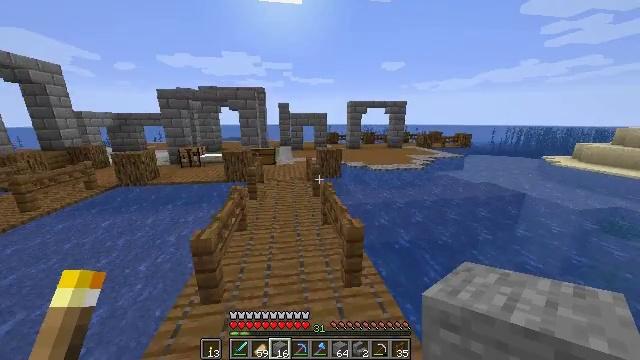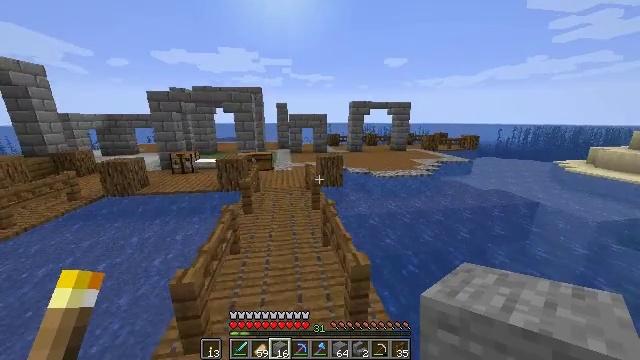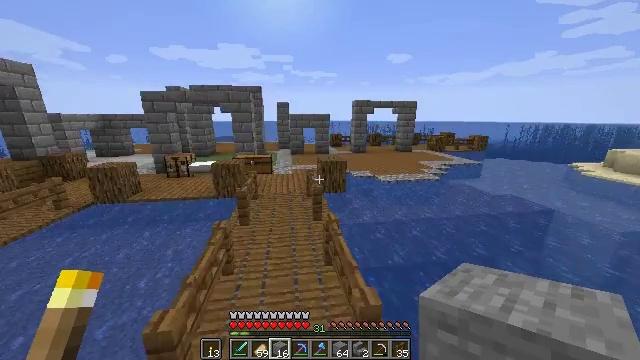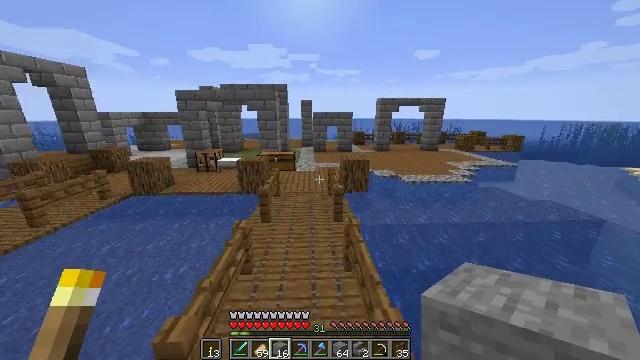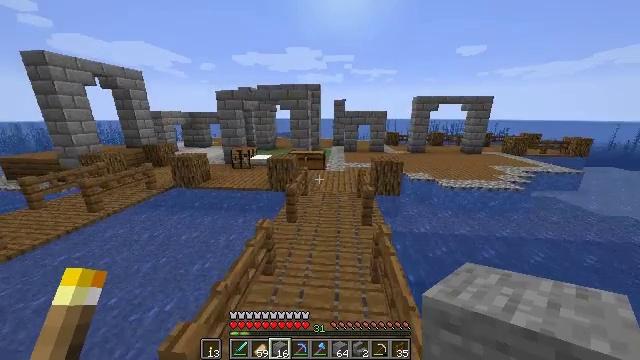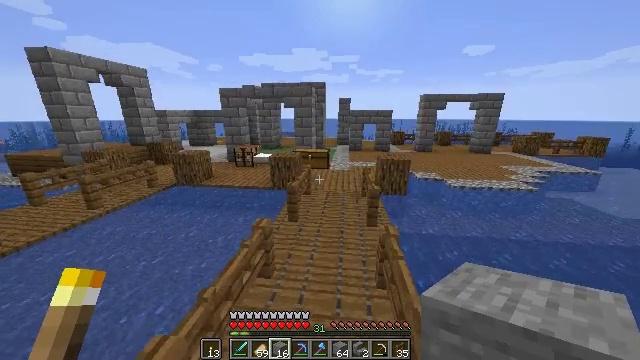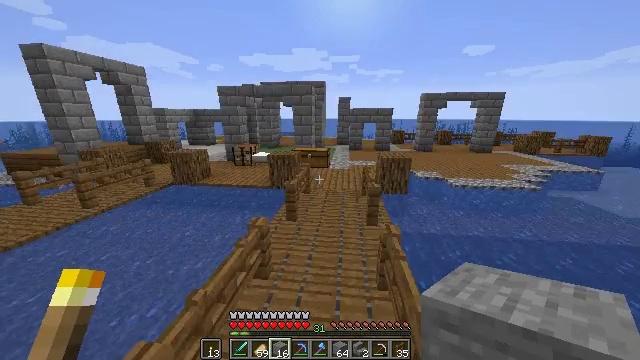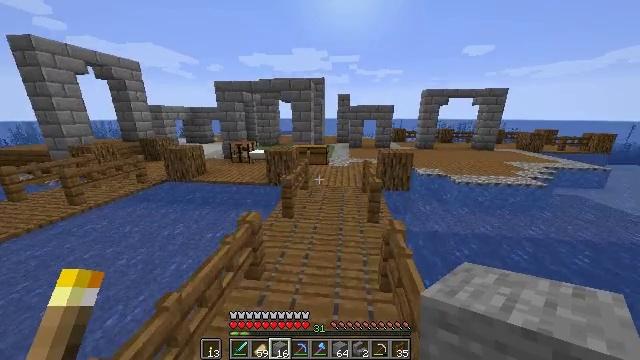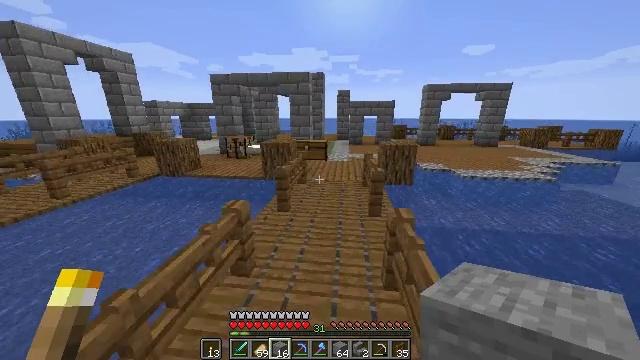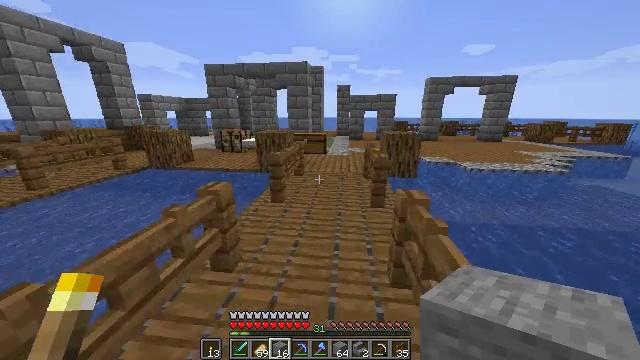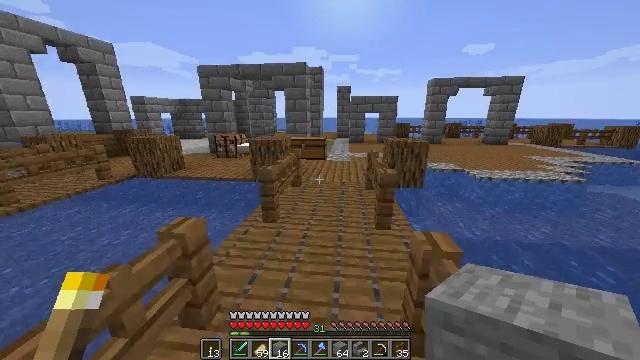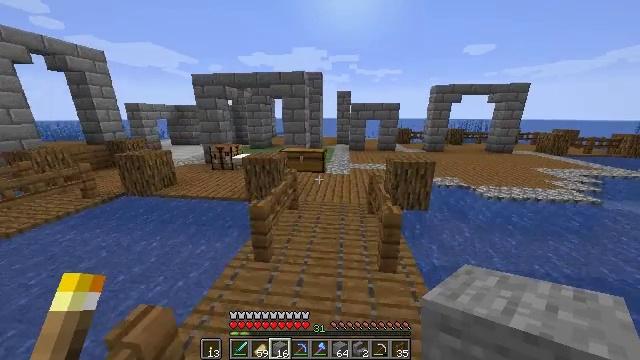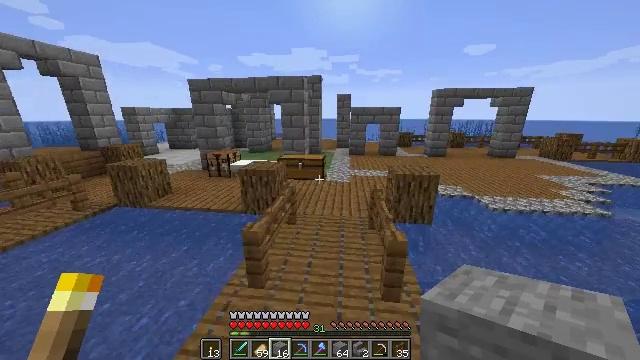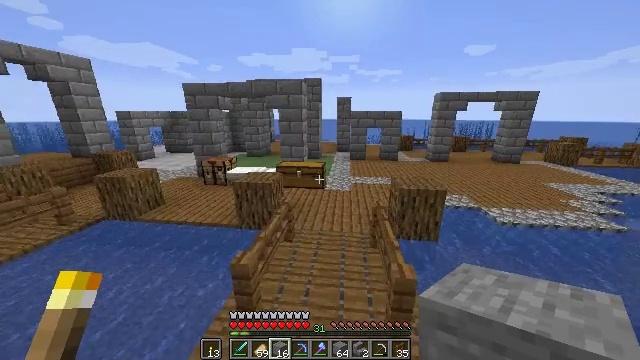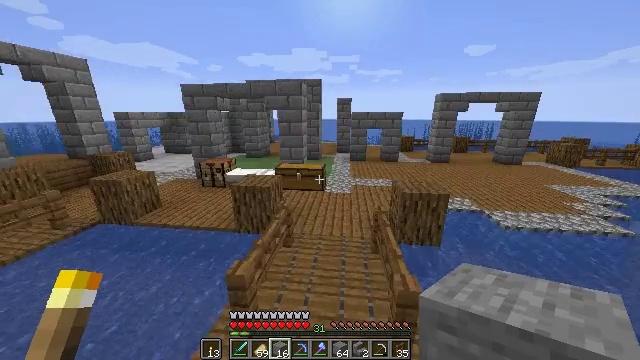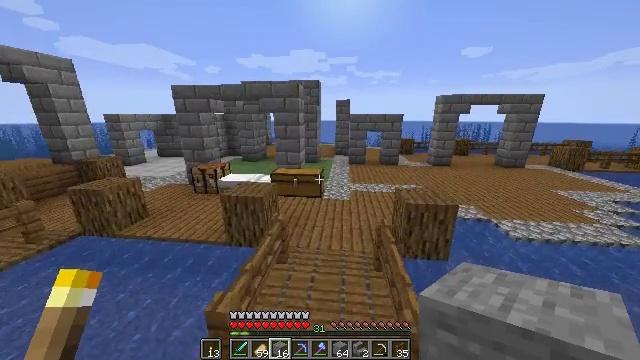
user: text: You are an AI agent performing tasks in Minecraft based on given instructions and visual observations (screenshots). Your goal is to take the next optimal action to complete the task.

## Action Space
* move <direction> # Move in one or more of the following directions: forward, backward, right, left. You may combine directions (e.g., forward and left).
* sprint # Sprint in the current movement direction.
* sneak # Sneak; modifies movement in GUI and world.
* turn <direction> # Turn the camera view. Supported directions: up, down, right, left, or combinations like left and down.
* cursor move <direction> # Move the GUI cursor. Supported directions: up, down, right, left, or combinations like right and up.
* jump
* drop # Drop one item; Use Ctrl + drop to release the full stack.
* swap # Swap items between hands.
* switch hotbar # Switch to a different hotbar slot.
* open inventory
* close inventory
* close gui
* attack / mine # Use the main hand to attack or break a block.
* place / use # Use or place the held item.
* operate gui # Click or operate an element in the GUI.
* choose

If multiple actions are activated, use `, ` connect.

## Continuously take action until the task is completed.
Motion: motion action
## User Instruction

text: Combine four stone blocks to make stone bricks.
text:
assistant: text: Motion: move forward, sprint, jump
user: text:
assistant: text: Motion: move forward, sprint, jump
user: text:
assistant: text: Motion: move forward, sprint, turn left and down, jump
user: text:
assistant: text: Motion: move forward, turn left, jump
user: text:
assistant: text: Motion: move forward, turn left, jump
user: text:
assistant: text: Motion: move forward, jump
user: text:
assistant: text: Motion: move forward, jump
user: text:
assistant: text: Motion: move forward, jump
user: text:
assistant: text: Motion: move forward, jump
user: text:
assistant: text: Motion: move forward, jump
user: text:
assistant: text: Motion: move forward, sprint, jump
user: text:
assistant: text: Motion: move forward, sprint, jump
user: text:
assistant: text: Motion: move forward, sprint, jump
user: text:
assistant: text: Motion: move forward, sprint, jump
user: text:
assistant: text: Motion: move forward, jump
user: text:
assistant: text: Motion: move forward, turn right, jump
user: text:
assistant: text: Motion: move forward, turn right, jump
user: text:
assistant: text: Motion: move forward, turn right, jump
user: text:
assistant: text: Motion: move forward, turn right, jump
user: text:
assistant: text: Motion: move forward, jump
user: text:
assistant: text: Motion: move forward, jump
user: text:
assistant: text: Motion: move forward, sprint, jump
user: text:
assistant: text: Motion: move forward, sprint, jump
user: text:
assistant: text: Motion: move forward, sprint, jump
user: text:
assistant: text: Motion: move forward, turn left, jump
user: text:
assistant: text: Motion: move forward, turn left, jump
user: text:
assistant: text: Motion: move forward, turn left, jump
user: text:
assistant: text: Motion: move forward, turn left, jump
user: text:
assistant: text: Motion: move forward, turn left, jump
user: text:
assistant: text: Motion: move forward, turn left, jump